Question: I want a line break in the #attributes, I've mentioned it in the code as in where I want the line break to be.
'''
$form['advanced_user_data'] = array(
'#type' => 'textarea',
'#attributes' => array('placeholder' => array('"Jack Polard" <jackpolard@xyz.com> (Want a line break here) "Miky Town" <miky@abc.com> (Want a line break here) "Bill Gates" <bill@example.com>')),
'#description' => t('Eg: "Full Name" &nbsp;&nbsp; < emailid@domain.com >'),
);
'''
See this is how it has to be, "
" didnt work, I'm a HTML guy, so I have no knowledge of PHP, please help me in a simpler way.

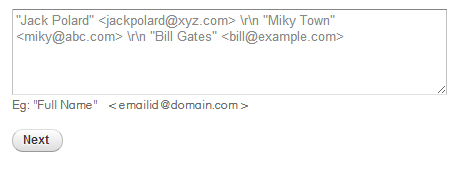
Answer: i think your linebreaks should used in a 'textarea' use '
' this is command for newlines in html. give this a try.
// edit after comment
try
'''
'#attributes' => array('placeholder' => array('"Jack Polard" <jackpolard@xyz.com>
"Miky Town" <miky@abc.com>
"Bill Gates" <bill@example.com>')),
'''
if this and the other solutions ... '
' etc... not work, i think the output to your 'textarea' gets 'htmlescaped', so you can't use linebreaks as long the complete output gets escaped.